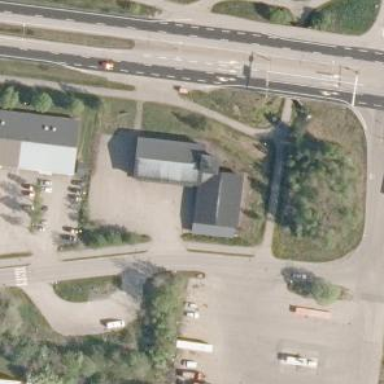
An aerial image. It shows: Commercial building.